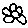
Label: flower